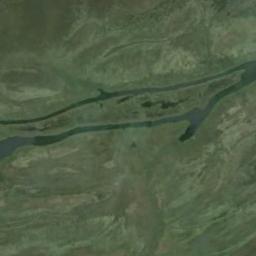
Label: river